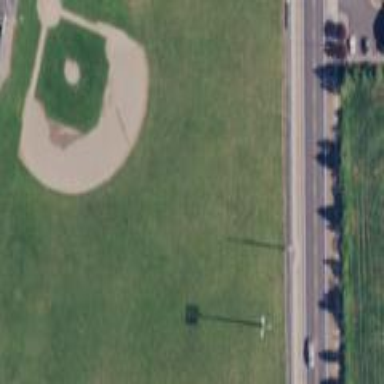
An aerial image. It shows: Baseball pitch for leisure land activities.